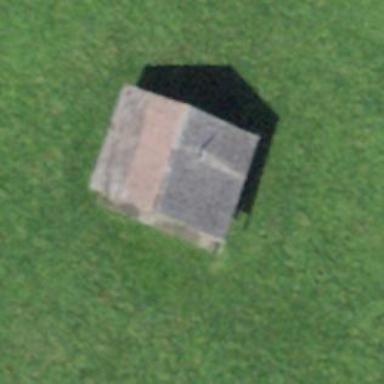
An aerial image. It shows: Rural barn.